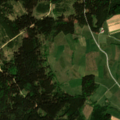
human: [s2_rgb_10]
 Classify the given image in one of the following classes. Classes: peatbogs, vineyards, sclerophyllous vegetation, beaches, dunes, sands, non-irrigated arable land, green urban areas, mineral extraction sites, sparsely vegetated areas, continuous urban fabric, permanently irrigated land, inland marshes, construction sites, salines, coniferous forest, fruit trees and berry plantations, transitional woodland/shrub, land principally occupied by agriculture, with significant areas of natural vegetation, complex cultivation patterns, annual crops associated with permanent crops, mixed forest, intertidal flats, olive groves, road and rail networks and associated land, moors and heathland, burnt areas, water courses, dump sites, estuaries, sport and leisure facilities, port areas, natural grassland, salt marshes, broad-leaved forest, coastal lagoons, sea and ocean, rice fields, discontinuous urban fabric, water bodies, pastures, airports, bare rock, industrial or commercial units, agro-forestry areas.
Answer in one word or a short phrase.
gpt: land principally occupied by agriculture, with significant areas of natural vegetation, coniferous forest, transitional woodland/shrub